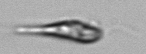
Label: Euglena